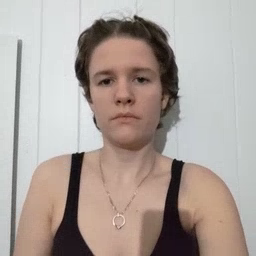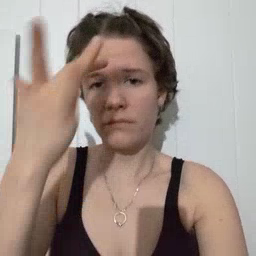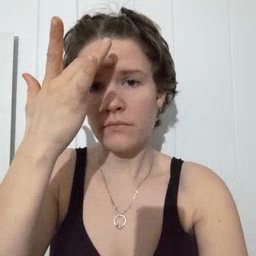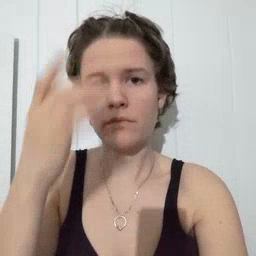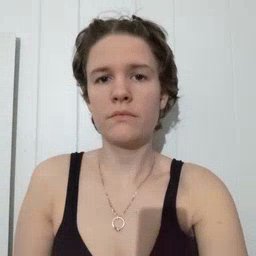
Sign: sick